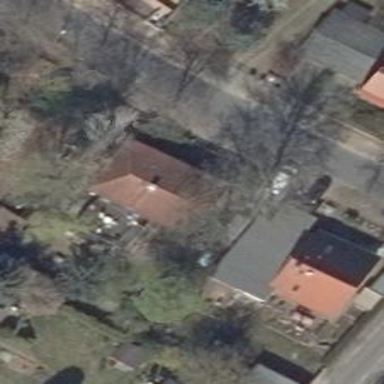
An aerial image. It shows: Detached building with hipped roof.